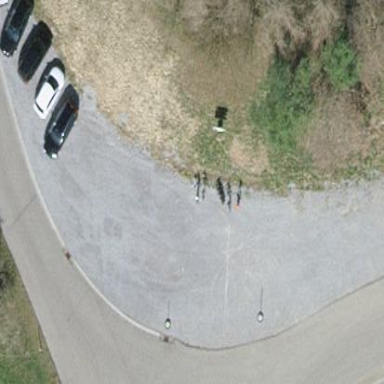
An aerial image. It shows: Parking area with unpaved surface.